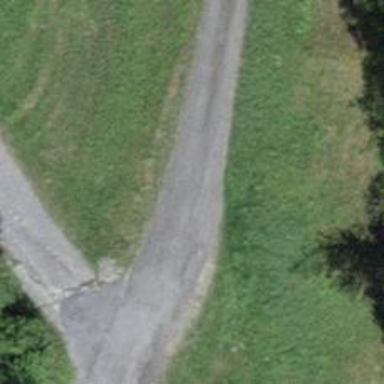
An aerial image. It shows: Well-maintained track road with grade 1 tracktype.